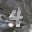
Label: 4